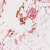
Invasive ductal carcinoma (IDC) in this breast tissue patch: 0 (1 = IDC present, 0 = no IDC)